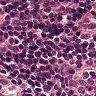
Metastatic tissue present: no